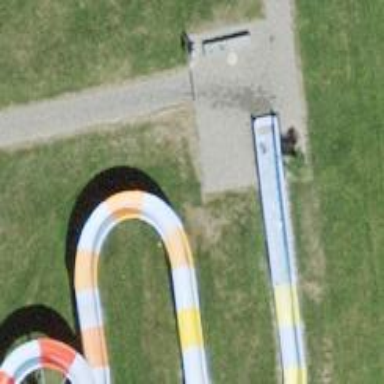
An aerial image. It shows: Water slide attraction.